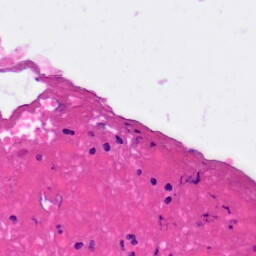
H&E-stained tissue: Pancreatic